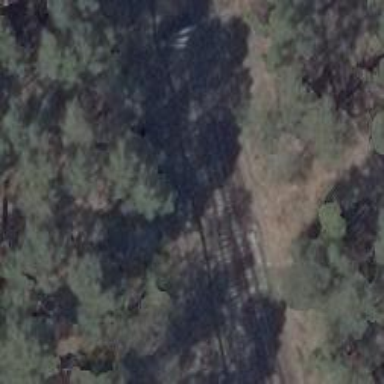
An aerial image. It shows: Railway switch with the turnout side on the left.